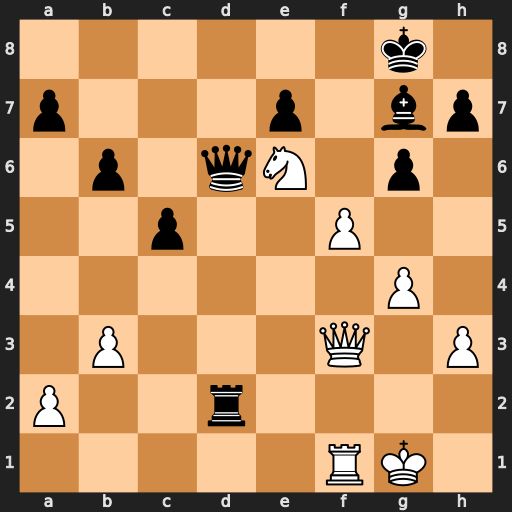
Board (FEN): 6k1/p3p1bp/1p1qN1p1/2p2P2/6P1/1P3Q1P/P2r4/5RK1
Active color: w
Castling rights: -
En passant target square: -
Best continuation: Qa8+ Kf7 Ng5+